Question: I have a peculiar problem at hand. I need to rank in the following manner:
1. Each ID gets a new rank.
2. rank #1 is assigned to the ID with the lowest date. However, the subsequent dates for that particular ID can be higher but they will get the incremental rank w.r.t other IDs. (E.g. ADF32 series will be considered to be ranked first as it had the lowest date, although it ends with dates 09-Nov, and RT659 starts with 13-Aug it will be ranked subsequently)
3. For a particular ID, if the days are consecutive then ranks are same, else they add by 1.
4. For a particular ID, ranks are given in date ASC.

How to formulate a query?
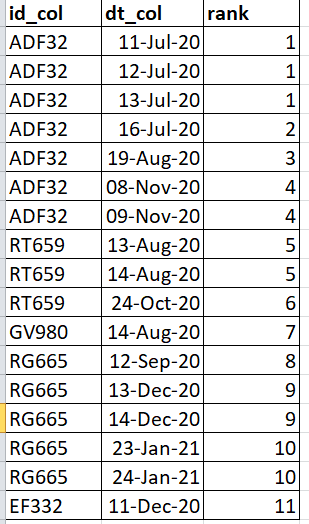
Answer: You need two steps:
'''
select
id_col
,dt_col
,dense_rank()
over (order by min_dt, id_col, dt_col - rnk) as part_col
from
(
select
id_col
,dt_col
,min(dt_col)
over (partition by id_col) as min_dt
,rank()
over (partition by id_col
order by dt_col) as rnk
from tab
) as dt
'''
'dt_col - rnk' caluclates the same result for consecutives dates -> same rank